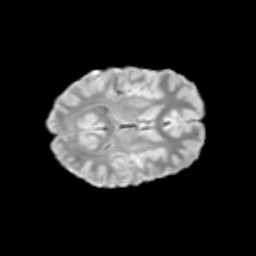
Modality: T2w
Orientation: axial
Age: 10
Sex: male
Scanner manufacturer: siemens
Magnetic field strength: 3 T
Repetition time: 3.8 s
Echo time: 0.07 s